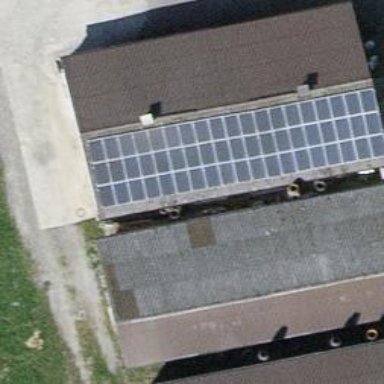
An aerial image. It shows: Solar power generator utilizing photovoltaic technology with solar photovoltaic panels.